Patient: sex F, age 53
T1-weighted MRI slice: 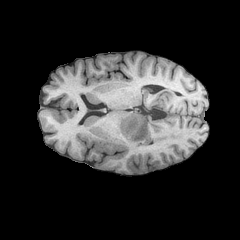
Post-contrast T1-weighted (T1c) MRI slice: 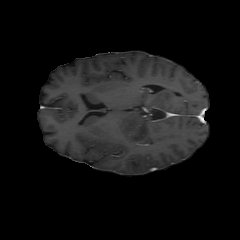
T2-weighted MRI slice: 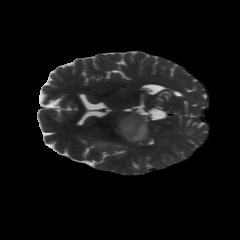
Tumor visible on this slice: yes
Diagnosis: Astrocytoma, IDH-wildtype
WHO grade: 3